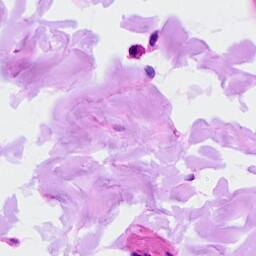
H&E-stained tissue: Ovarian